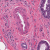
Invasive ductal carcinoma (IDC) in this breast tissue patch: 0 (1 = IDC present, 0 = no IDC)